Interaction volume radius: 10 \u00c5
Interaction volume height: 30 \u00c5
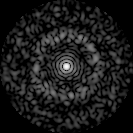
Disorder parameter: 0.8296